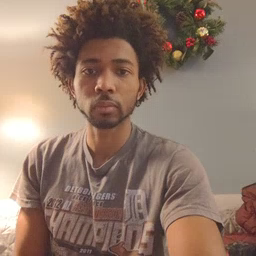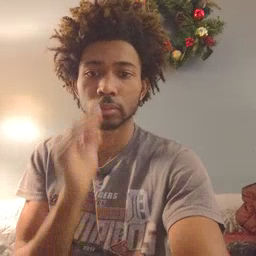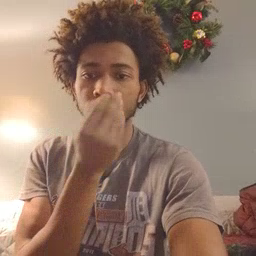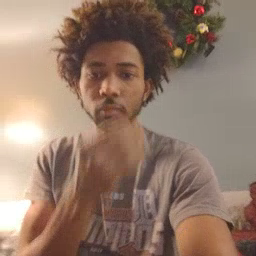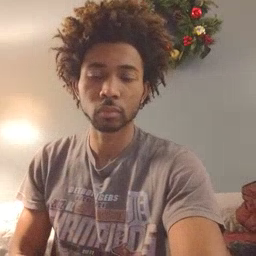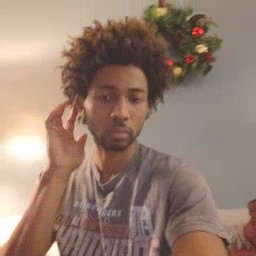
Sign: flower